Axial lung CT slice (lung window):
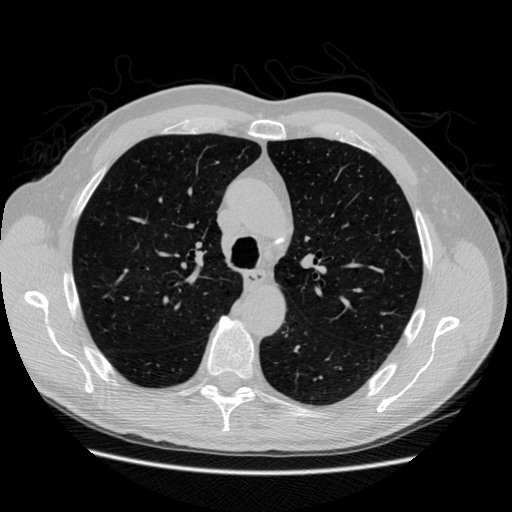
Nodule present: no